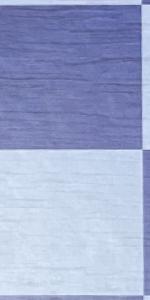
Label: Empty